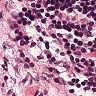
Metastatic tissue present: no